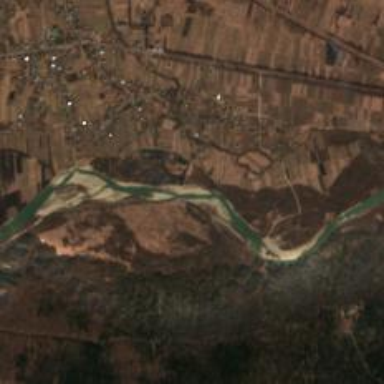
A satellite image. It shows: Beautiful view of river.